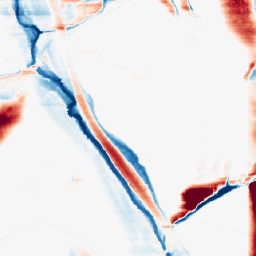
Category: morphological
Decomposition family: morphological_rect
Decomposition parameters: operation: average
width: 50
height: 3
Upsampling method: area
Upsampling parameters: scale: 2
Upsampling scale: 2